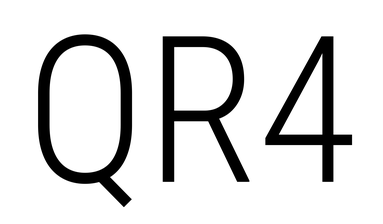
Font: Roboto_Condensed_Light